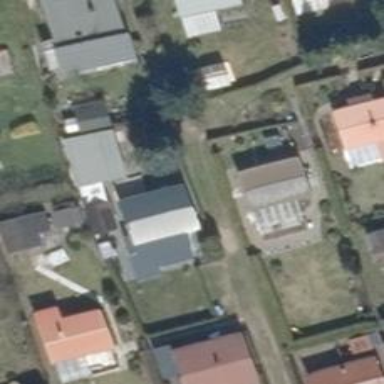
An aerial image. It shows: Driveway with ground surface.